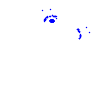
Particle: kaon